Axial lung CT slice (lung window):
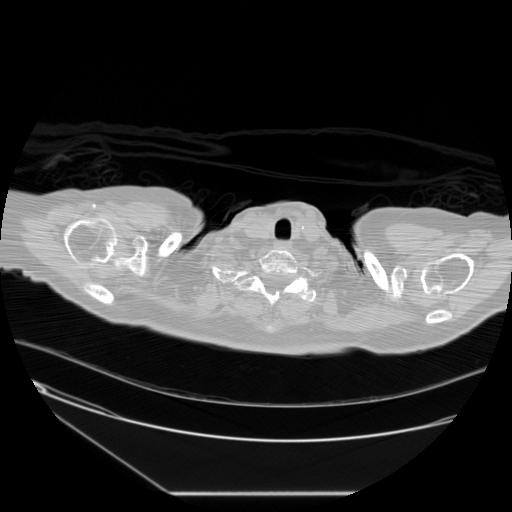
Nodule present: no